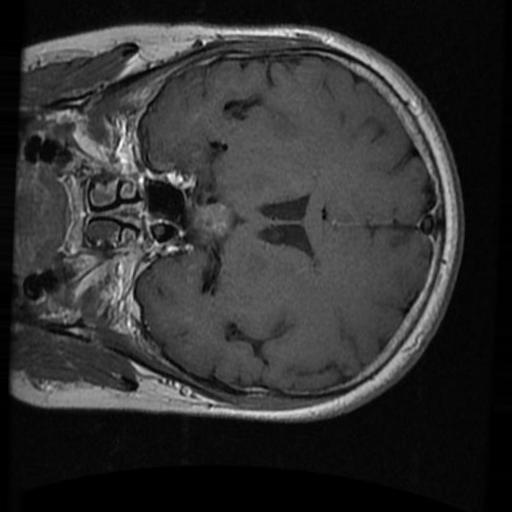
Label: brain_tumor